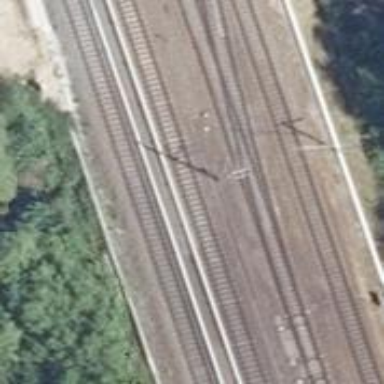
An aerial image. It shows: Railway switch with the turnout pointing to the right.